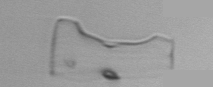
Label: Eucampia